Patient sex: M
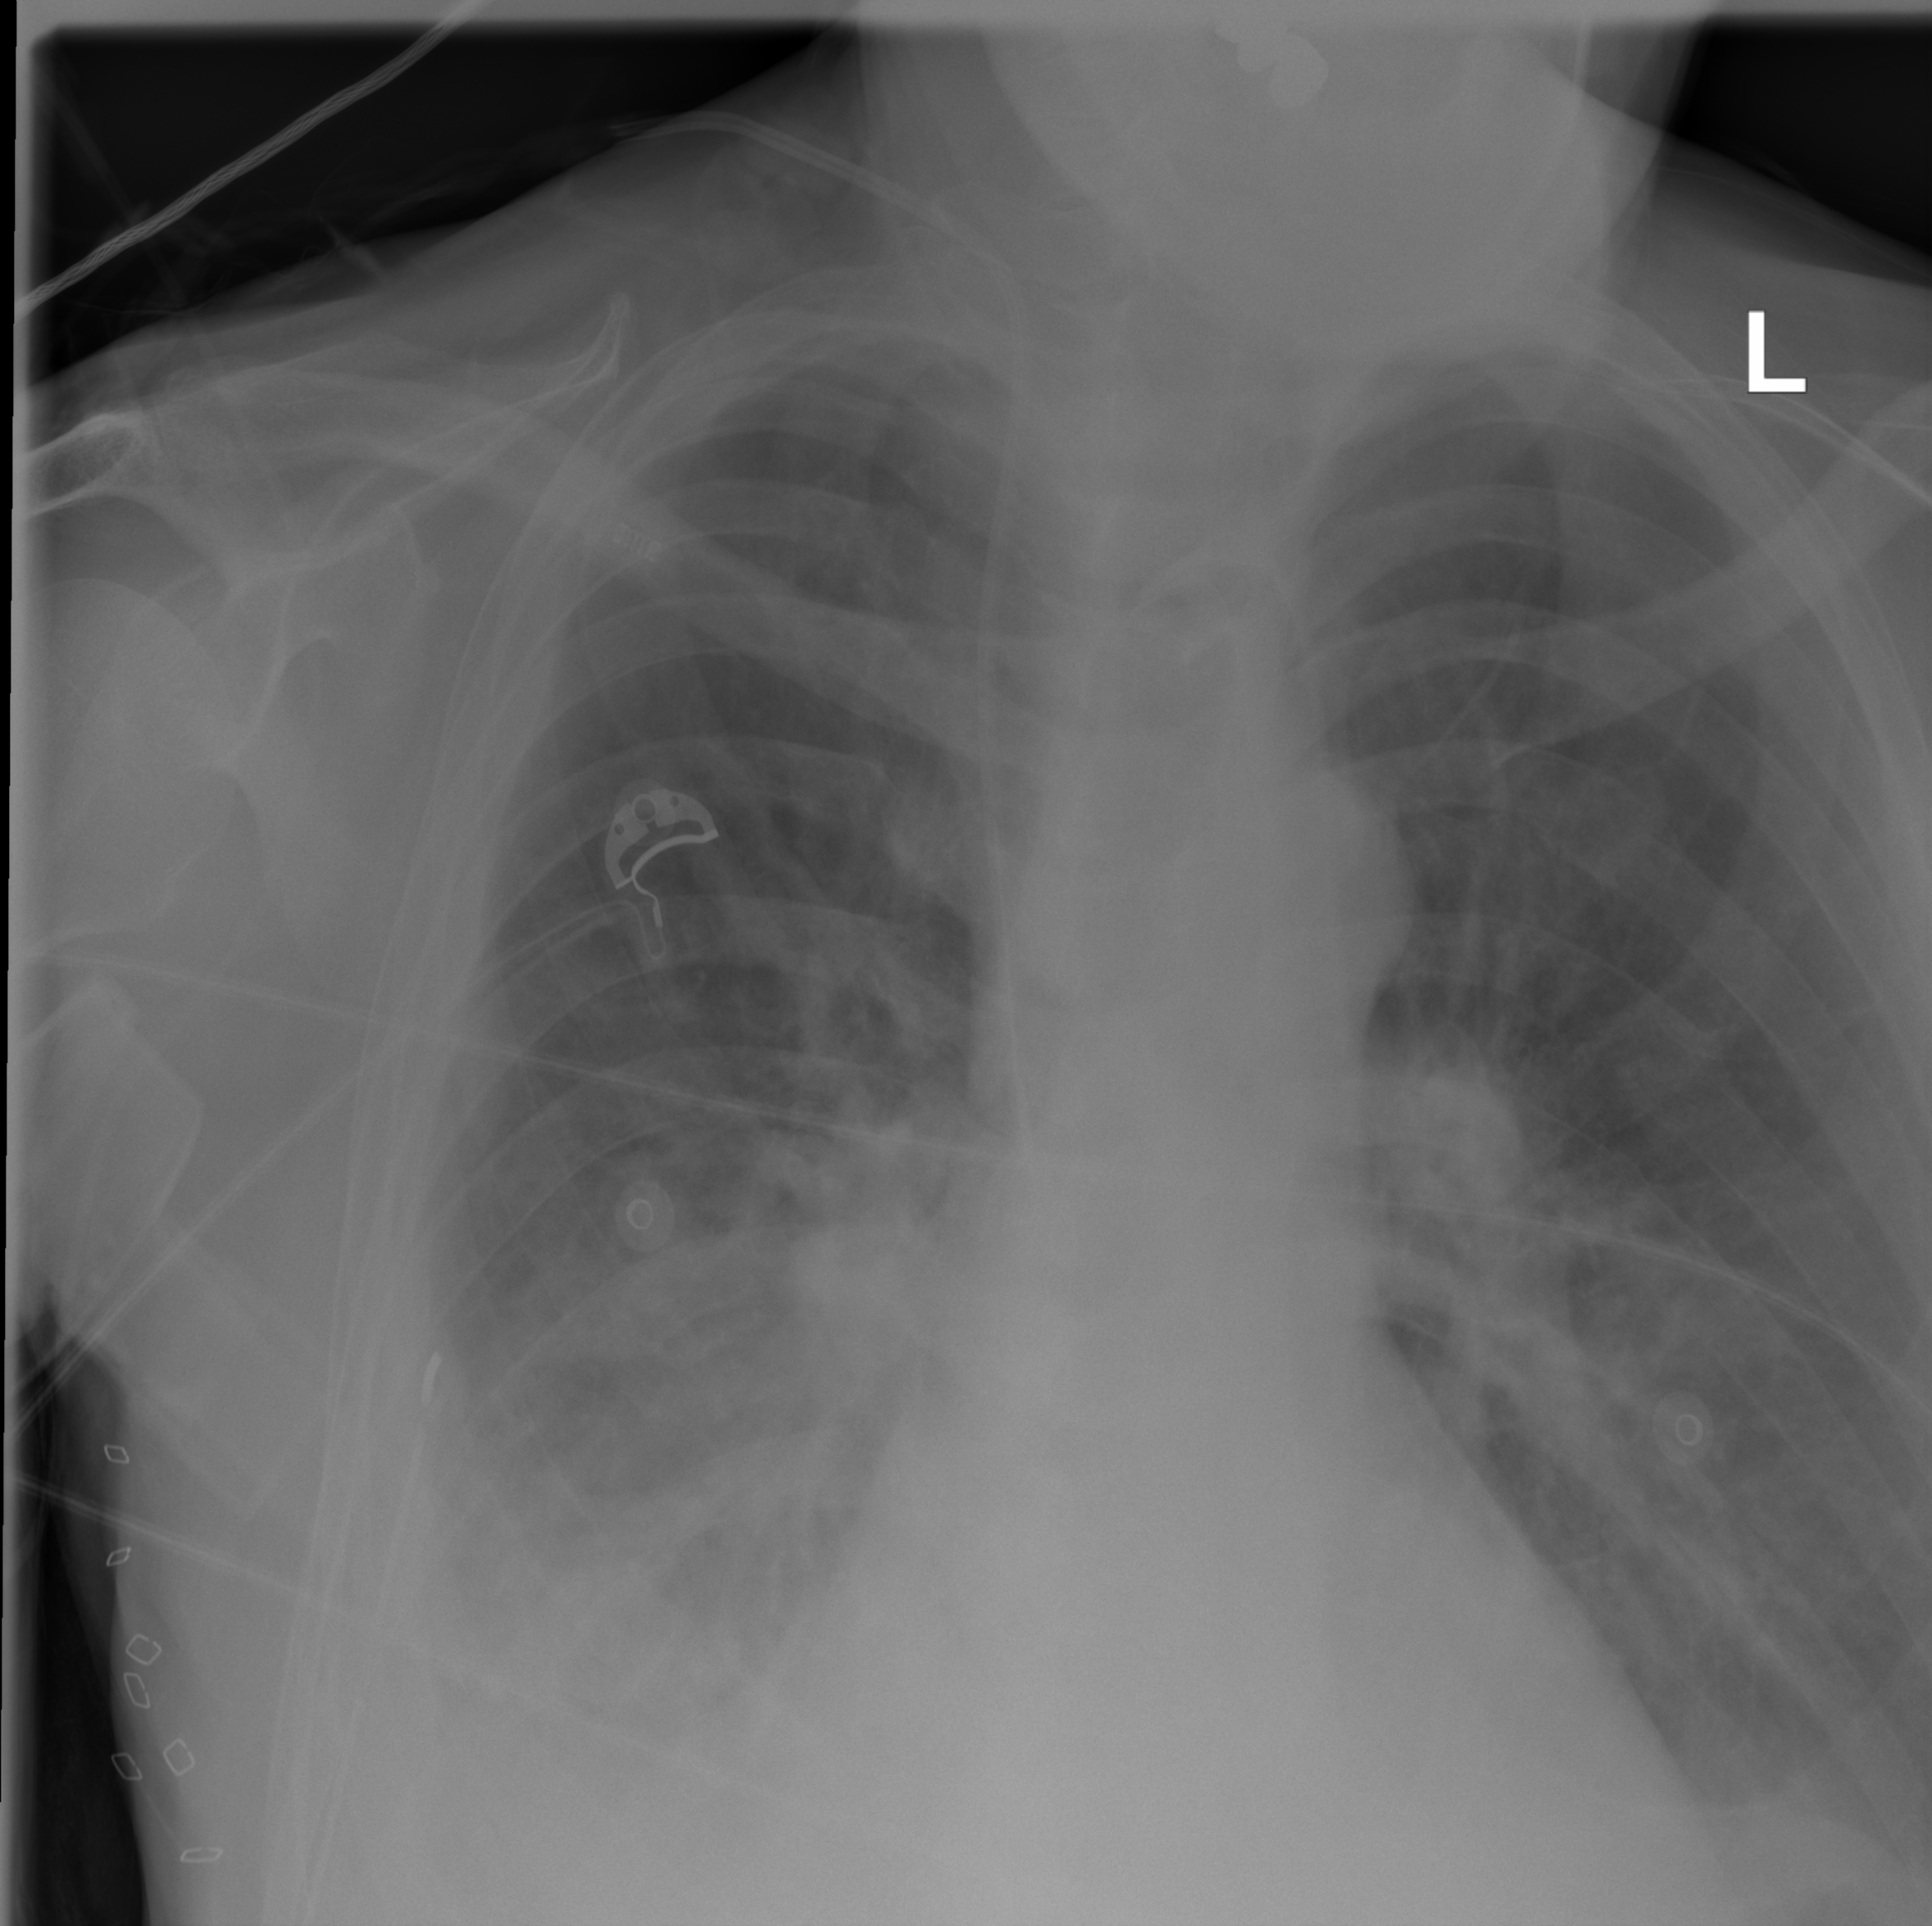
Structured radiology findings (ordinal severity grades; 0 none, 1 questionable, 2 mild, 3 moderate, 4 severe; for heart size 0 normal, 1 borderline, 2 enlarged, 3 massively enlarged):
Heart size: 1
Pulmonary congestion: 2
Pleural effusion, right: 2
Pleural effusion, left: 0
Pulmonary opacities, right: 3
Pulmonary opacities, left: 0
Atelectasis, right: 2
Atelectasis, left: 0